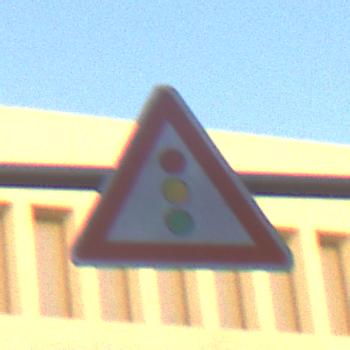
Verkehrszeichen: Lichtzeichenanlage
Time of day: SunriseSunset
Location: Outdoor (Urban)
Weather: Clear
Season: NotSpecified
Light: Natural